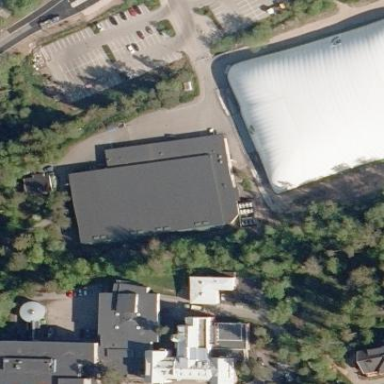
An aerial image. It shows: Hall within sports centre dedicated to ice hockey.